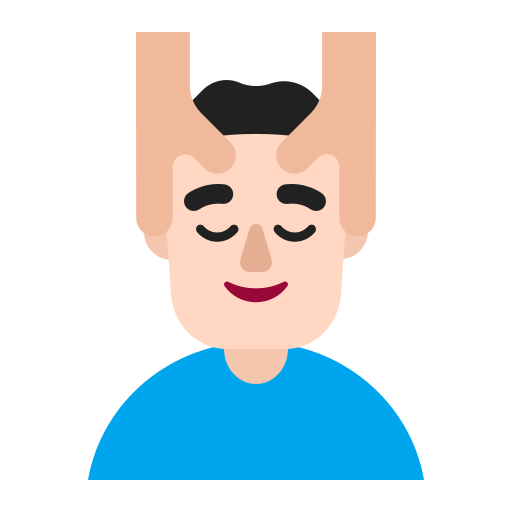
man getting massage flat light